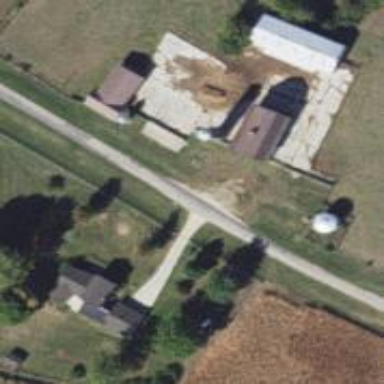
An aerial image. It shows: Silo.